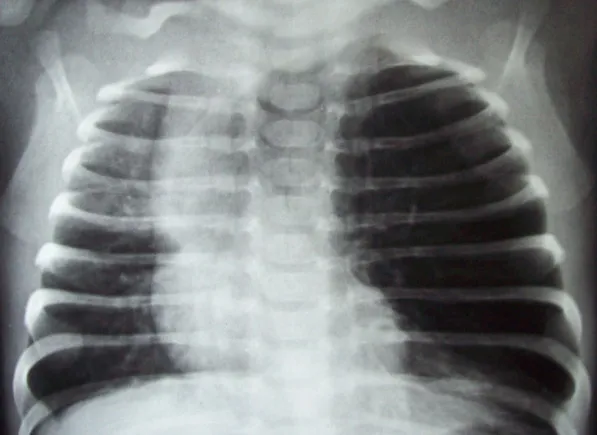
Chest X-ray PA view. Chest X-ray showed marked overdistension of the the left upper lobe with mediastinal shift to the right and collapse of the ipsilateral remaining lung field.
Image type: radiology (x_ray)